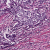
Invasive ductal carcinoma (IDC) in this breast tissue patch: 1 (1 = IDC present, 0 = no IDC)